Question: I'm developing a app that allows teachers to record their students' lessons. Using Firebase Rules I want to allow teachers access to certain schools. I have the following Rules:
'''
{
"rules": {
"Schools" : {
"$schoolId" : {
".read" : "data.child('Teachers').hasChild(auth.uid)",
".write" : "data.child('Teachers').hasChild(auth.uid) ||
root.child('User').child(auth.uid).child('Invitation').exists()"
}
},
"Users" : {
"$uid" : {
".read" : "auth.uid === $uid",
".write": "auth.uid === $uid"
}
}
}
}
'''
In the simulator everything works fine, but when firing the below all permissions are denied to all schools.
'''
DataService.ds.REF_SCHOOLS.observeSingleEvent(of: .value) { (snapshot) in
MySchools.mySchoolKeyList.removeAll()
MySchools.mySchoolList.removeAll()
if let snapshot = snapshot.children.allObjects as? [DataSnapshot] {
for snap in snapshot {
if let recordDict = snap.value as? Dictionary<String, AnyObject> {
if let name = (recordDict["SchoolName"] as? String) {
MySchools.mySchoolList.append(name)
}
MySchools.mySchoolKeyList.append(snap.key)
}
}
if MySchools.mySchoolList.isEmpty {
MySchools.mySchoolList.append("You do not belong to any schools.")
}
}
}
'''
Below is snapshot of the Firebase database for reference:

Does anyone know what's wrong with my rules? Also how to handle the permission denied result would be appreciated.
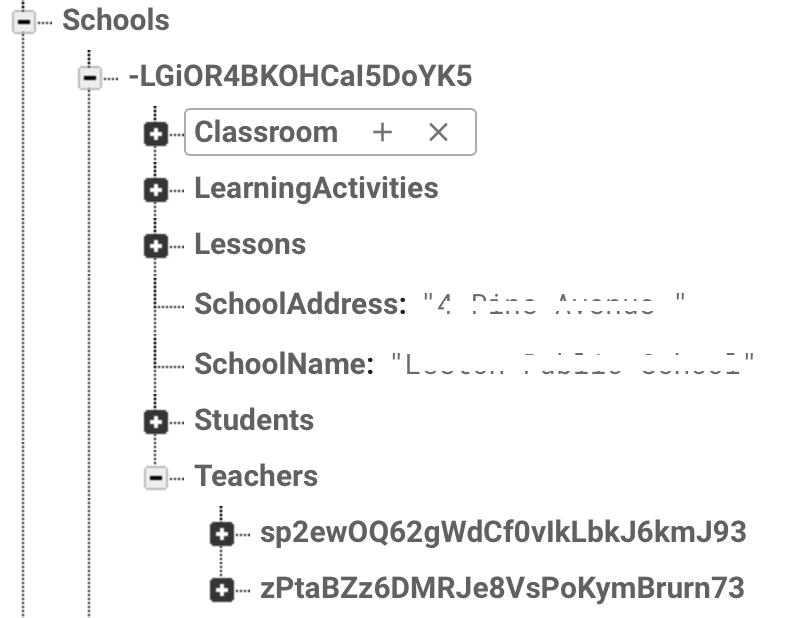
Answer: Your code is trying to read from '/Schools', but your rules don't give anyone permission to read from '/Schools'. So Firebase correctly rejects the read.
I have a feeling that you expected the read operation to automatically filter the result to only return the school nodes ('/Schools/$schoolId') that the user has access to. But that is not how Firebase security rules work: <URL>.
This is a common source of confusion for developers getting started with Firebase's server side security rules, so I recommend you check out of the some previous <URL>.
---
Nowadays there a way to get filtered data, without giving the user access to all 'Schools'. For this you will need to:
1. Use a query to only request the schools that you're supposed to have access to.
2. Validate that this query is allowed on /Schools in your security rules.
For an example of this see <URL> in the documentation.
The code should be something like this:
'''
let query = DataService.ds.REF_SCHOOLS.queryOrdered(byChild: "Teachers/"+uid).queryValue(equalTo: true);
query.observeSingleEvent(of: .value) { (snapshot) in
...
'''
But the problem with this is that you would need to define an index for each teacher. While this is technically possible, it would lead to an unreasonable number of indexes.
---
In hindsight: your current data structure allows you to efficiently find the teachers for a specific school. It does not however allow you to efficiently find the schools for a specific teacher.
To efficiently allow finding the schools for a specific teacher, add an additional data structure to your database that maps schools to each teacher. E.g.
'''
teacherSchools
teacherUid1
schoolId1: true
schoolId2: true
teacherUid2
schoolId2: true
schoolId3: true
'''
With this structure you can easily read all school Ids for a teacher, and then load each school. This loading is a lot faster than most developers expect, since <URL>.
For a longer/another explanation of this approach, see <URL>.